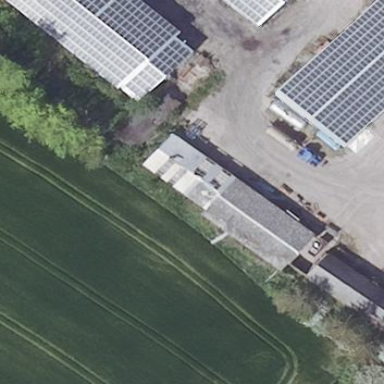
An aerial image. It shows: Gabled gray roof on farm auxiliary building. The roof is oriented along the structure.